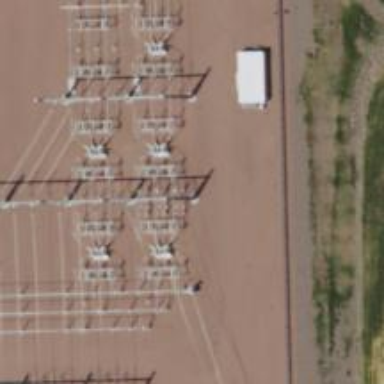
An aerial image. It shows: Switch for power supply.